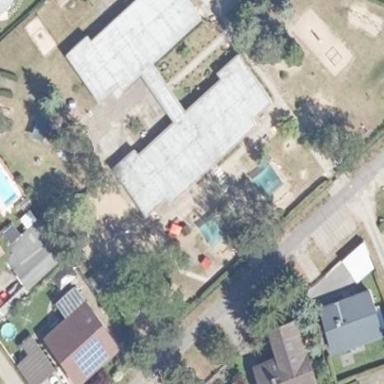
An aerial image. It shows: Kindergarten building.